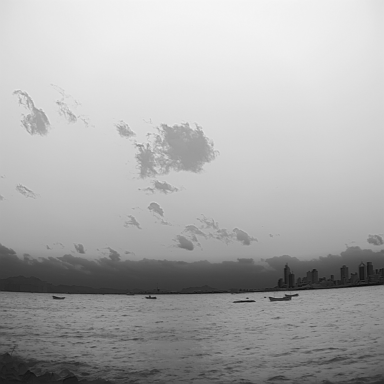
There are four bulk_carriers in the infrared image.